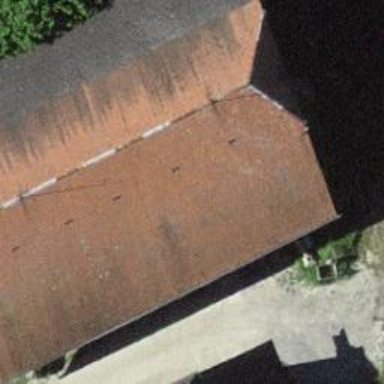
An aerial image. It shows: Barn.